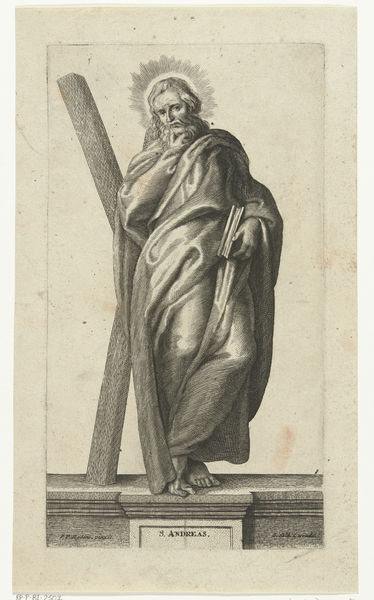
Titel: Heilige Andreas met kruis
Künstler: Schelte Adamsz. Bolswert
Standort: Amsterdam
Institution: Rijksmuseum
Schlagwörter: religious, robes, dress, face, hair, nose, old, portrait, robe, print, wooden, hand, wood, angel, man, tree, eyes, feet, light, drawing, mouth, sketch, beard, martyr, saint, cross, clothes, ink, chirst, jesus, foot, thinking, watching, engraving, god, book, christ, crucifix, eyebrows, christian, clothing, pedestal, beams, easter, halo, holy, jesus christ, erect, portriat, messiah, aura, blessed, humble, jesu, andreas, perosn, s andreas, saint andreas, blesses